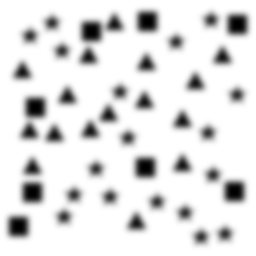
Squares: 8
Triangles: 16
Stars: 18
Total shapes: 42